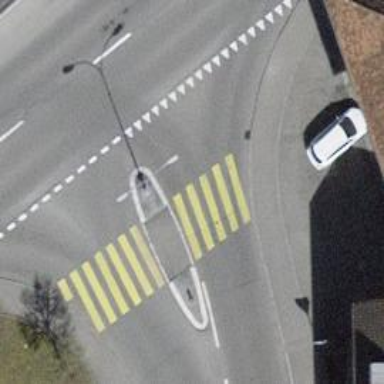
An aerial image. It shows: Footway with asphalt surface and zebra crossing.